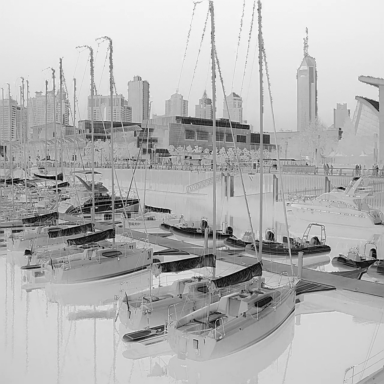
There are five sailboats in the infrared image.